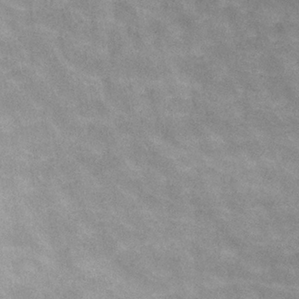
Label: frost